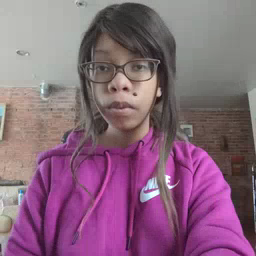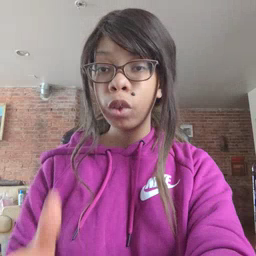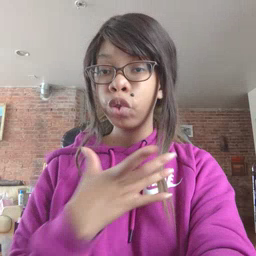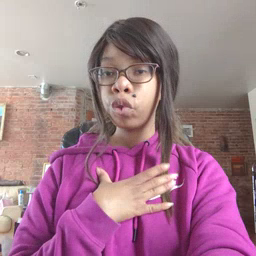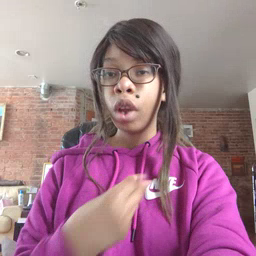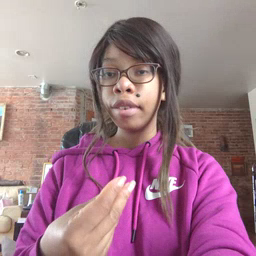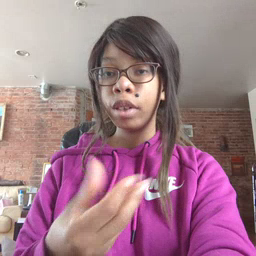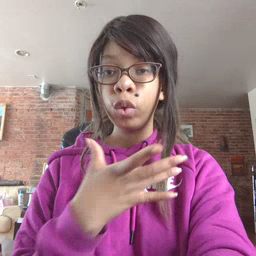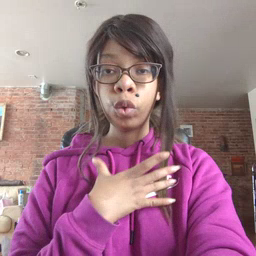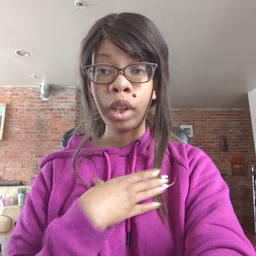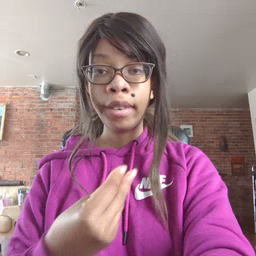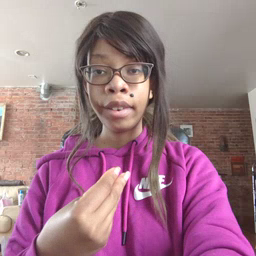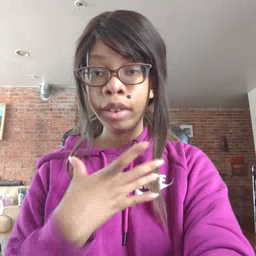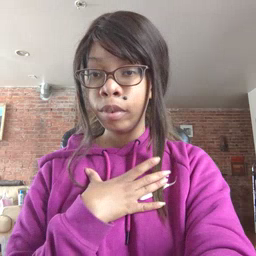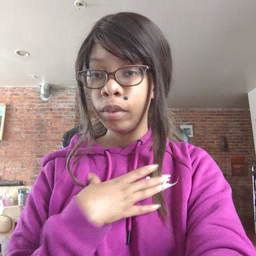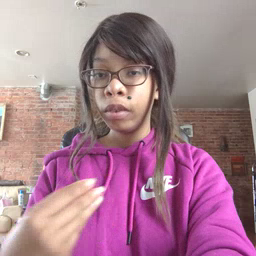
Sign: white